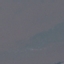
Label: SeaLake